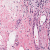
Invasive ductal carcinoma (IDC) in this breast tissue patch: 1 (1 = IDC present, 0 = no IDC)